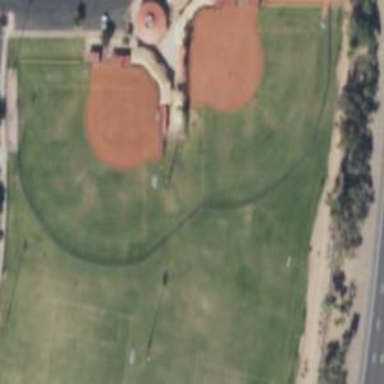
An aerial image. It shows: Softball pitch for leisure land activities.